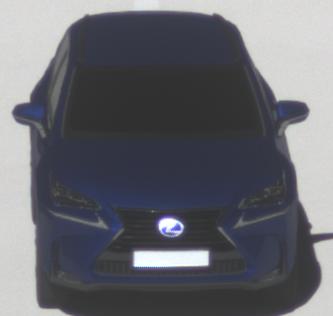
Make: Lexus
Model: NX 300h
Detailed model: NX (AZ1)
Model produced from: 2017/11
Model produced until: 2018/08
Doors: 5
Color: blue
Road condition: dry road
Daytime: midday
Contrast: high contrast